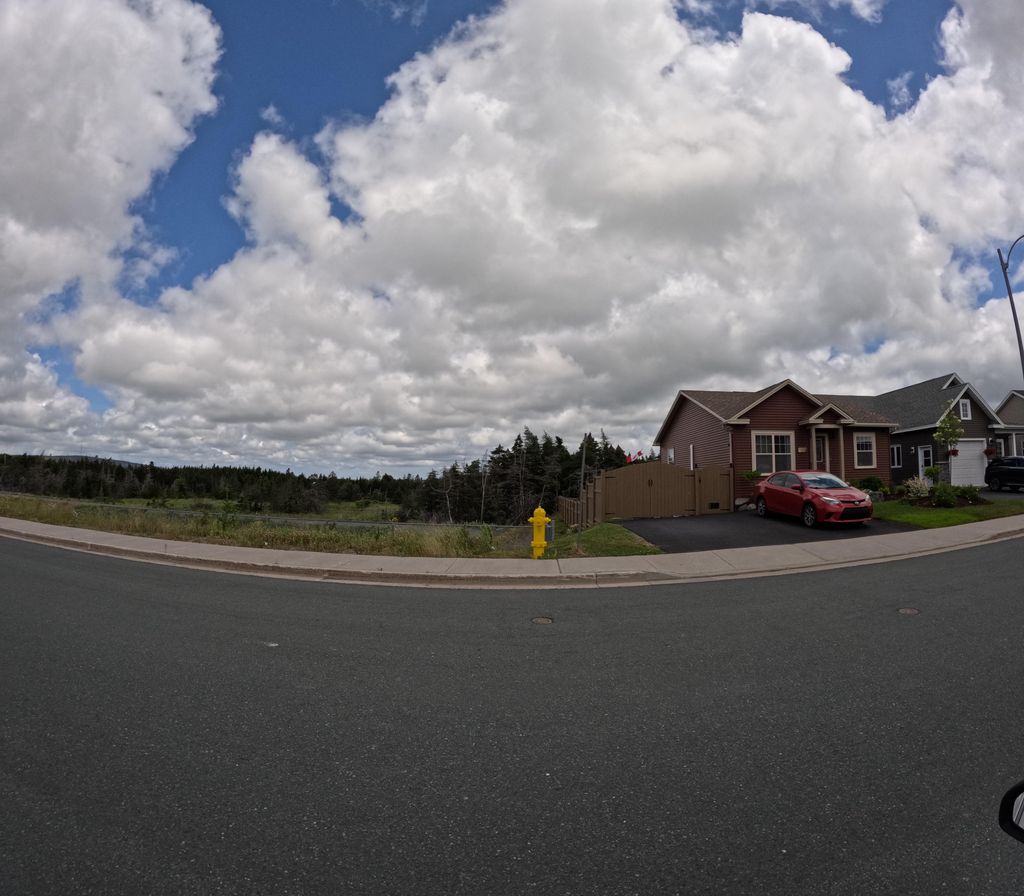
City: st_johns